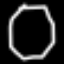
Label: octagon